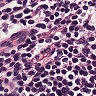
Metastatic tissue present: no